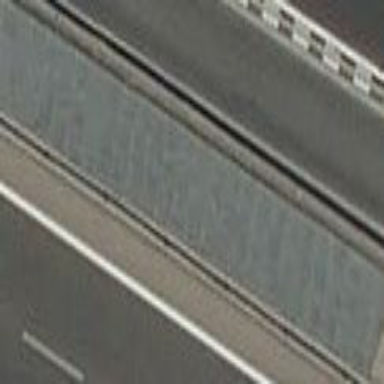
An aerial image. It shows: Kerb serving as barrier.